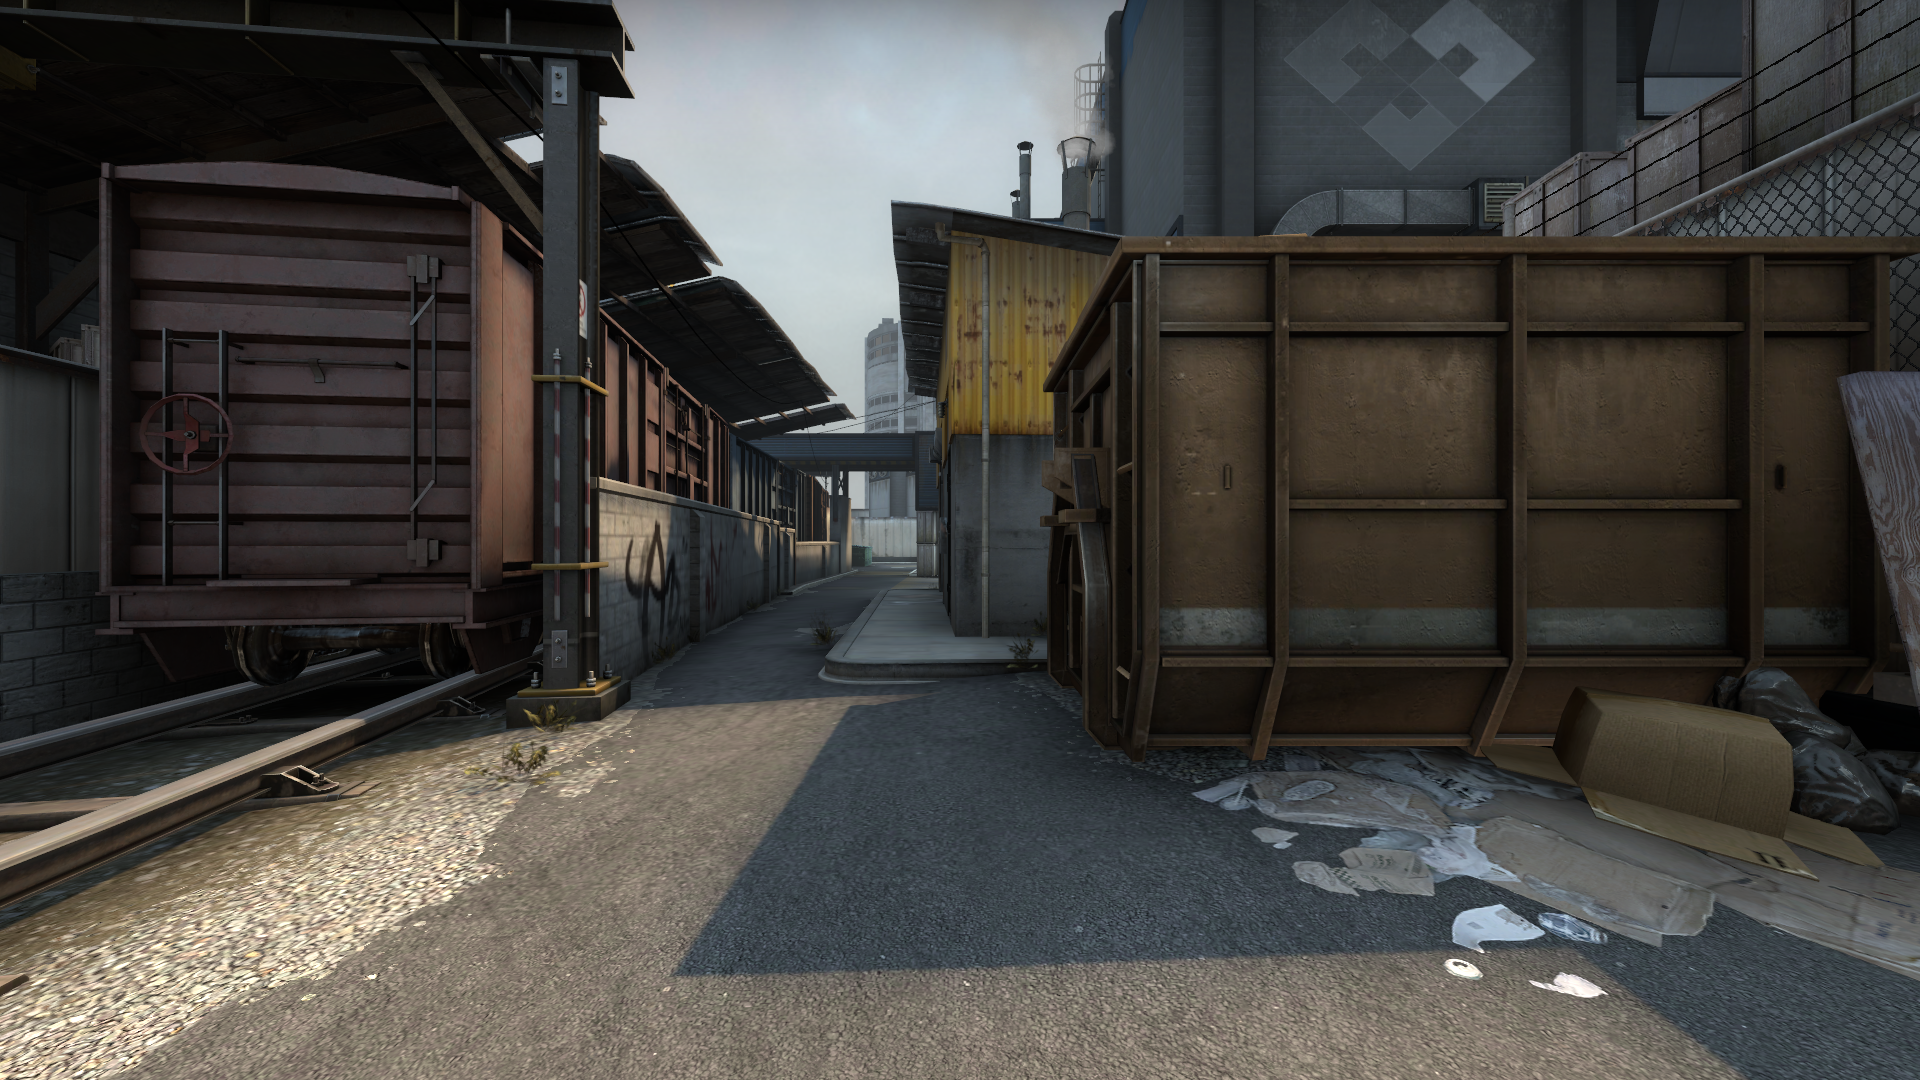
Map: de_train